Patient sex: M
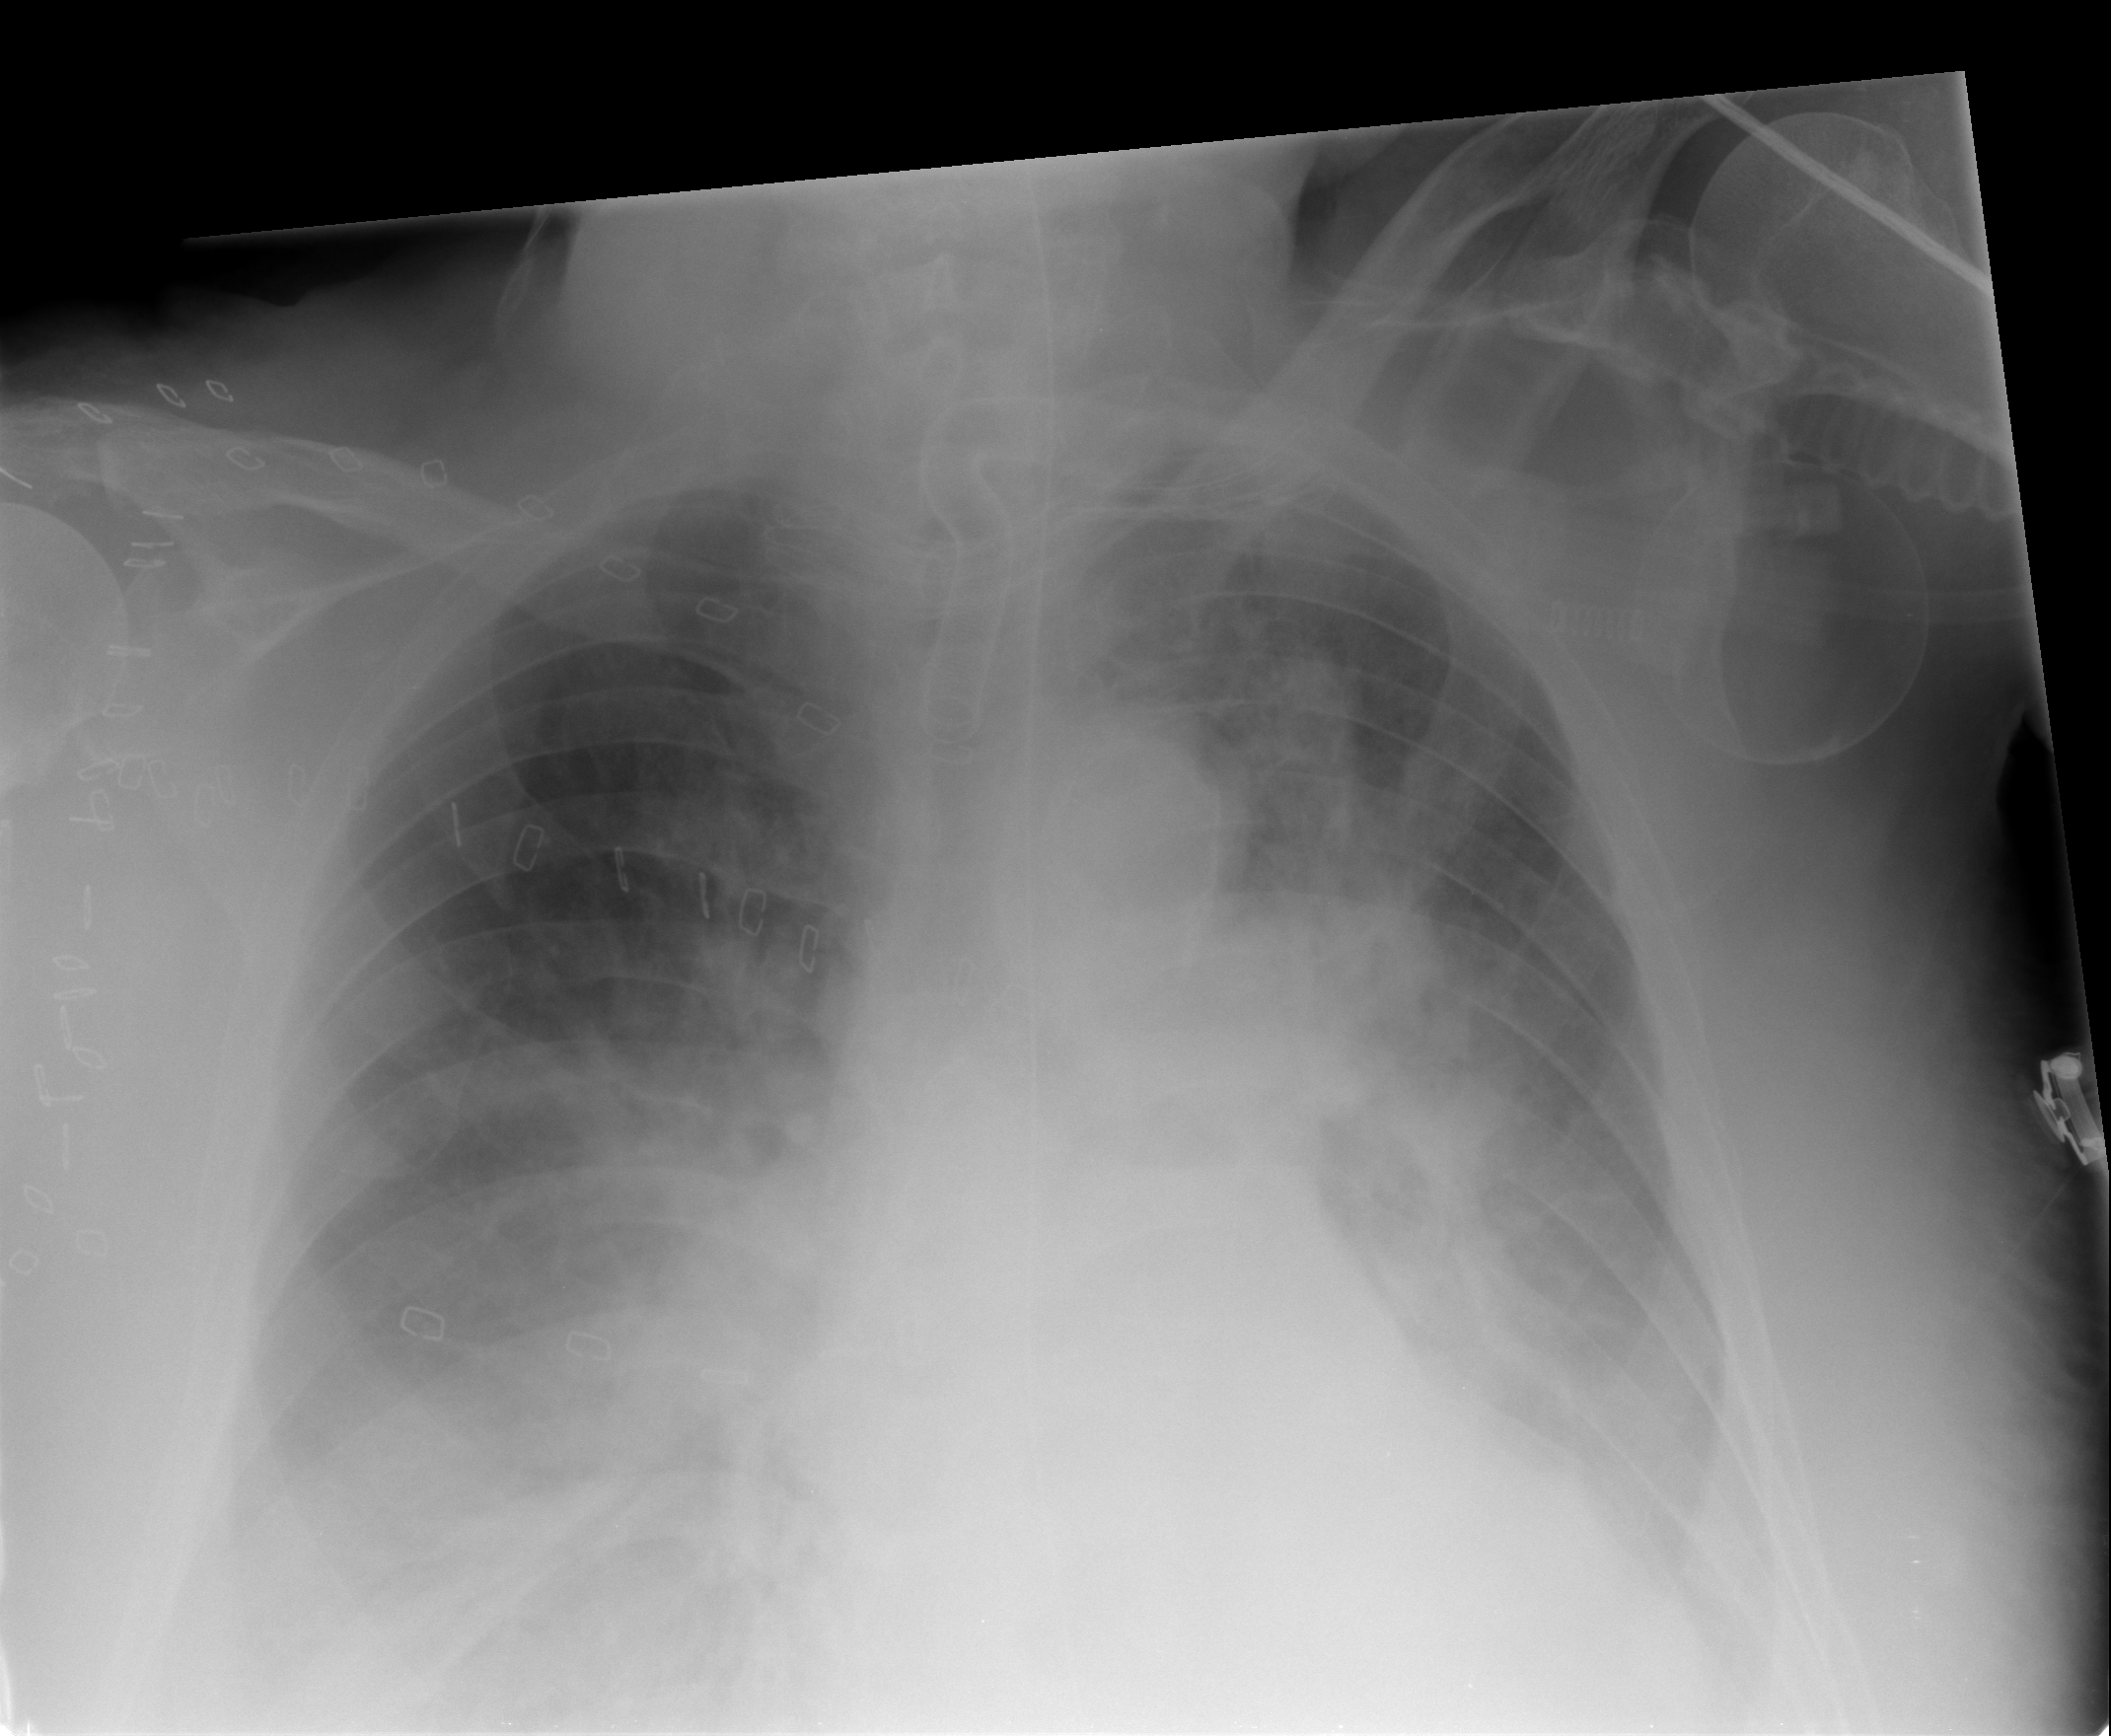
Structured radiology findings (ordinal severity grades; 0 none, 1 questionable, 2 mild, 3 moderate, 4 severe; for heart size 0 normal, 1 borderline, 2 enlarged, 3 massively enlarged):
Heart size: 0
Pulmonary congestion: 3
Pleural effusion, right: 2
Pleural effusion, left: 2
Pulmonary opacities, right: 2
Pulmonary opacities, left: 2
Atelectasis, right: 2
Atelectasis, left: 3